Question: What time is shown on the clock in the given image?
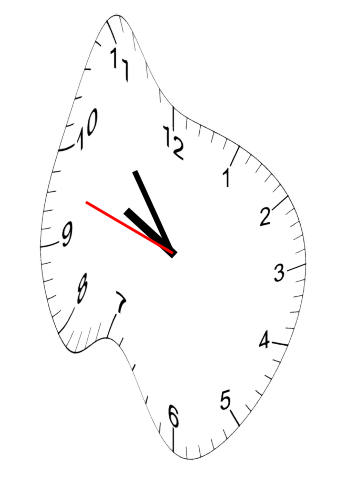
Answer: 09:53:48